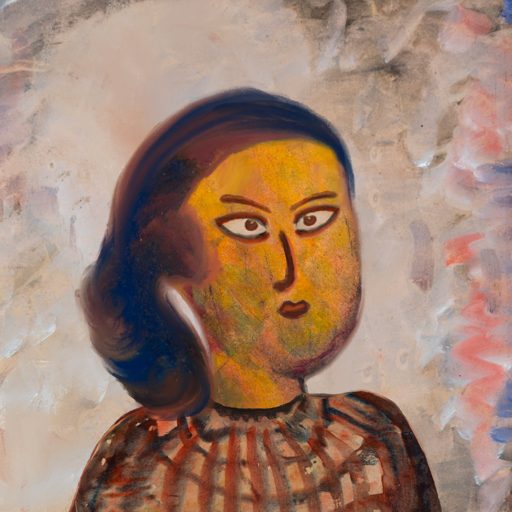
Background: Roy_Bahadur, Head And Neck Side: Gypsy_Mother, Face Side: Roy_Bahadur, Bust: Orphan, Hair Side: Mother_And_Son_Son, Head Accessory: Blank, Second Necklace: Blank, Necklace: Blank, Baby: Blank